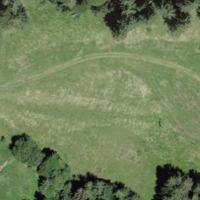
EUNIS habitat code: 25
Species observed at this site:
Geum rivale
Crocus vernus